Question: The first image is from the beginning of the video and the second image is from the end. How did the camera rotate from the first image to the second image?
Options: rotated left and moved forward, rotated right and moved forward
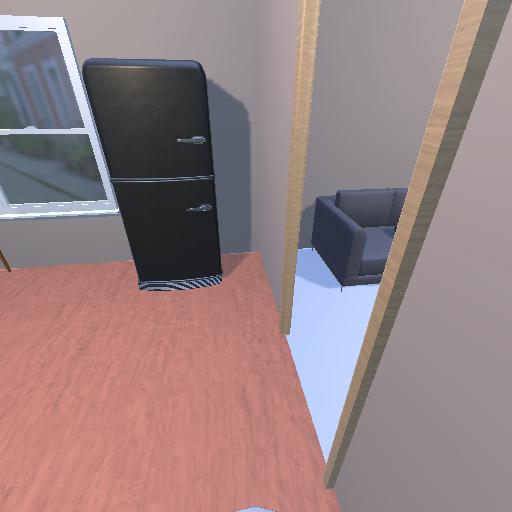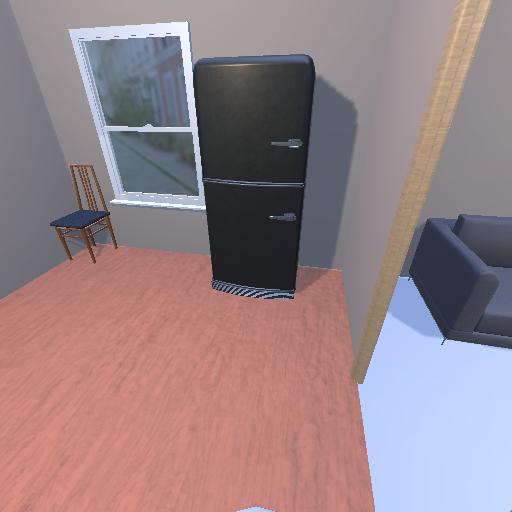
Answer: rotated left and moved forward